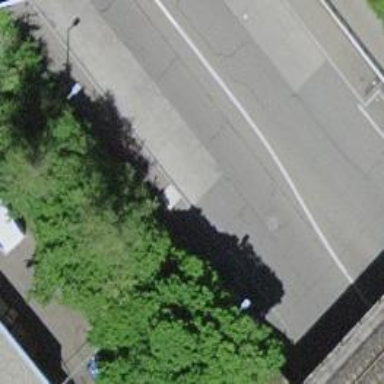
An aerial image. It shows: Asphalt platform for public transport.